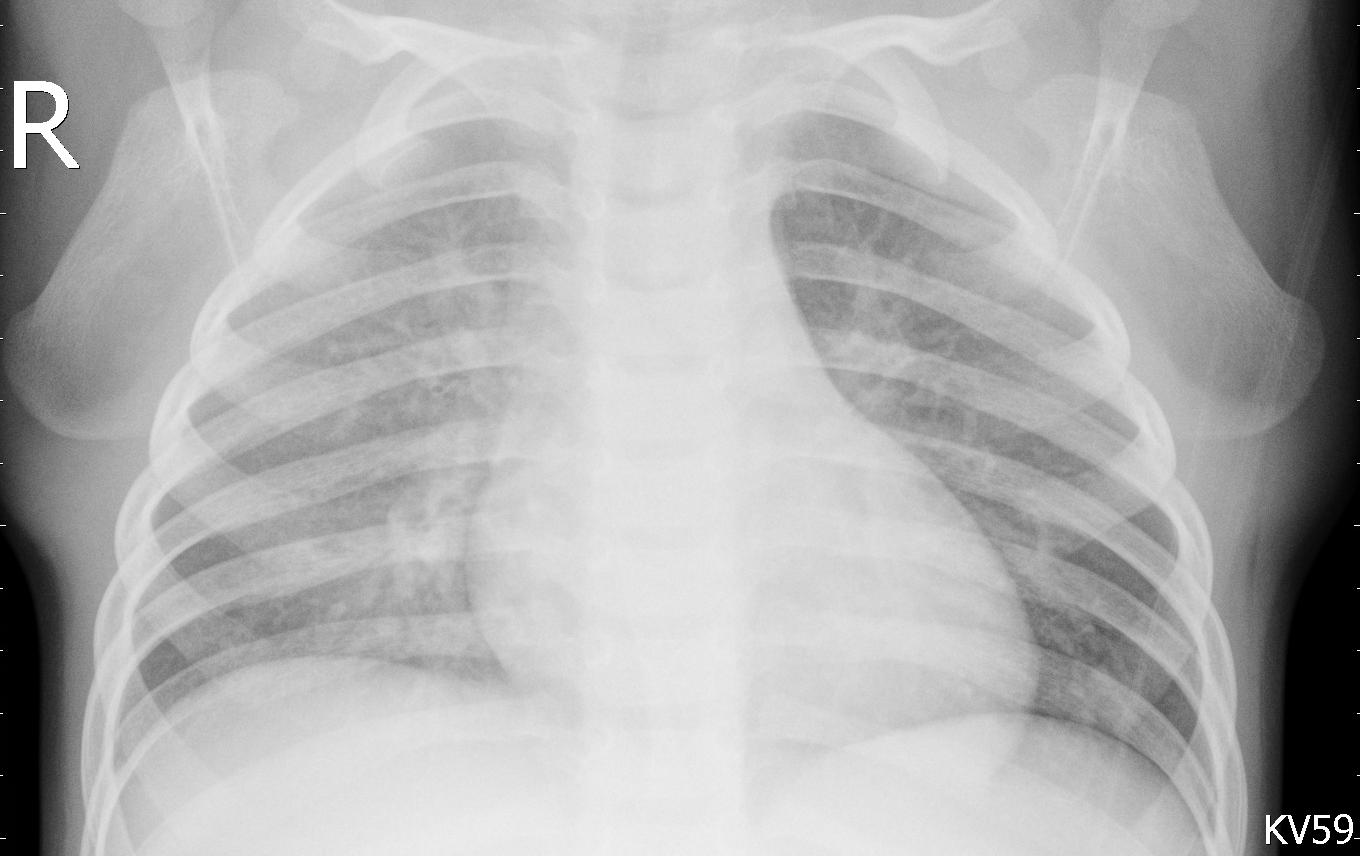
Diagnosis: PNEUMONIA